Current action and preconditions to check: trajectory_clear

Your task: For each precondition in the list above, predict whether it will hold at this action.

Consider the current scene as observed from the mobile robot's camera, and analyze the predicted future states of all dynamic agents (e.g., people, animals, vehicles, or any moving entities) within the NEXT SECOND.

IMPORTANT: Only answer "very likely" if you are absolutely certain—based on strong, clear evidence—that a dynamic agent will violate the precondition in the predicted future state. Do NOT answer "very likely" for unlikely, ambiguous, or low-probability risks.

Ask yourself for each precondition: Is there a high probability, with clear and convincing evidence, that the predicted future states of any dynamic agent will interfere with the predicted future state of the currently executing action within the NEXT SECOND, causing that precondition to fail?

Assess the risk level based on these predictions. Use "likely" or "very likely" if motions create a clear risk of interference.

Use "neutral" or "improbable" if agents are nearby but their predicted paths are clearly diverging or non-conflicting.

Failure Risk Categories: "very improbable", "improbable", "neutral", "likely", "very likely"

Answer Format: Output ONLY the probability_of_failure value from these categories: "very improbable", "improbable", "neutral", "likely", "very likely"

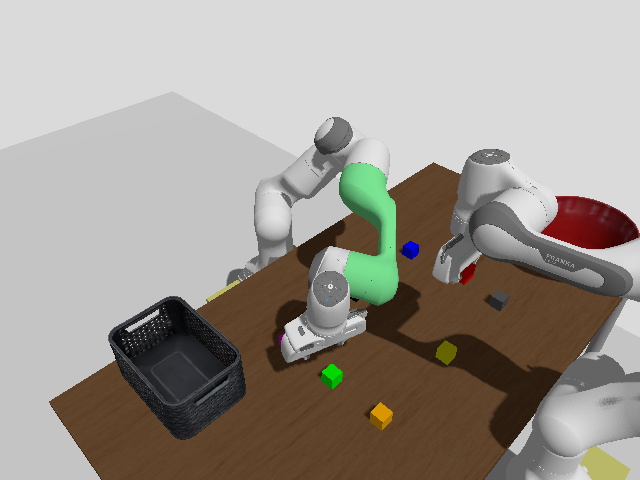

Answer: very improbable